Question: I want to sort my parent object on basis of number of children it has. <URL> has this method 'child_ids' which return all the children ids. Is there a way I can use that to sort my parent objects?
'''
Project.order(child_ids.count)
'''
or
'''
Project.order(Project.child_ids.count)
'''
don't work. I guess that is obvious. Any other way to sort on basis of children can work too. Thanks!
look at ancestry column.Project id 2 has two children 6 and 9, both project 1 and 3 has one. I need to sort on basic of no of children, ie 2, 1, 3, rest...

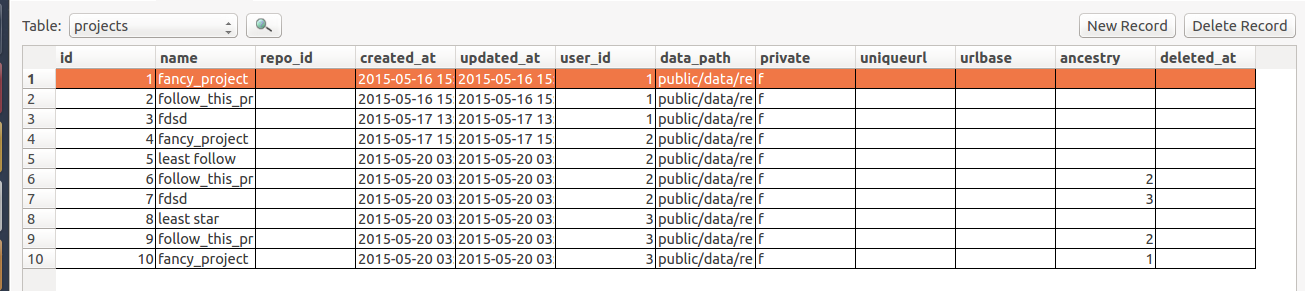
Answer: This should definitely be possible, you just need to join the two tables in order to use the 'COUNT' of the 'Project's children.
Because you didn't include your schema, I made some assumptions about class names and foreign key/primary key names. My solution assumes the child class has a table name of children, primary key of id, and a foreign key of project_id which references the Project class/projects table.
'Project.joins("LEFT OUTER JOIN children on projects.id = children.project_id") .group("projects.id") .order("count(children.id) desc")'
It's necessary to use a 'LEFT OUTER JOIN' in order to include the 'Project's with zero children.
(edit: please add the schema for the child class as well as the class definitions of Project and its child class)
### EDIT Wed May 20 07:34:58 PDT 2015
If ancestry holds the id of a 'Project's child 'Project', a self join would work.
What is the result of 'Project.find(6).child_ids'?
What is the result of 'Project.find(7).child_ids'?
I would expect '2' and '3' respectively.
'Project.joins("LEFT OUTER JOIN projects p1 on projects.id = p1.ancestry .group("projects.id") .order("count(p1.ancestry) desc")'